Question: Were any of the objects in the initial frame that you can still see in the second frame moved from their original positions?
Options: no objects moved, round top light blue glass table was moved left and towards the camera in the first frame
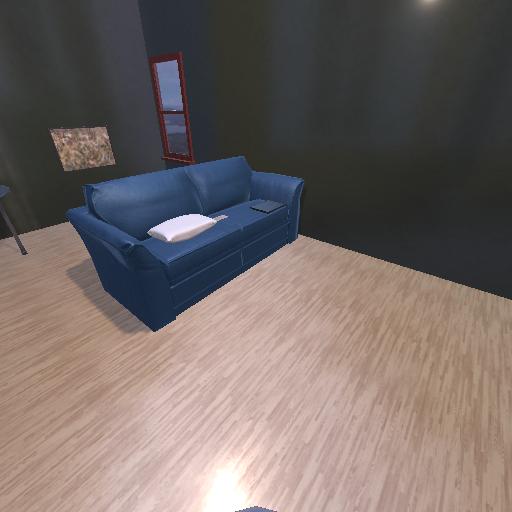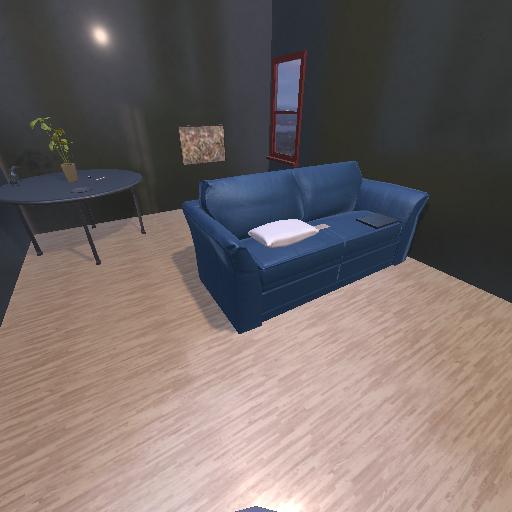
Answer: no objects moved